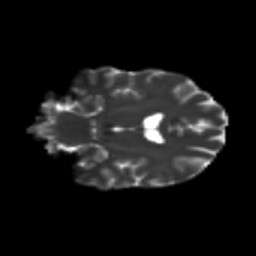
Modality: T2w
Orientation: coronal
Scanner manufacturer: siemens
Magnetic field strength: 3 T
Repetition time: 9.2 s
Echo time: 0.084 s